Question: I am studying php. The book I am reading is "PHP and mysql web development".
For the code on Page394, it has errors as follows:

Could you tell me what's wrong ?
The codes are as this:
'''
<?php
$name = $_POST['name'];
$password = $_POST['password'];
if ((!isset($name)) || (!isset($password)))
{
?>
<h1>Please log in<h1>
<p> This page is secret.</p>
<form method="post" action="secret.php">
<p>Username: <input type="text" name="name"></p>
<p>Password: <input type="password" name="password"></p>
<p><input type="submit" name="submit" value="Log in"></p>
</form>
<?php
}
else if (($name == "user") && ($password =="pass"))
{
echo "<h1>Here it is</h1>";
echo "<p>I bet you are glad you can see this secret page.</p>";
}
else{
echo "<h1> Go Away</h1>";
echo "<p>You are not authorized to use this </p>";
}
'''
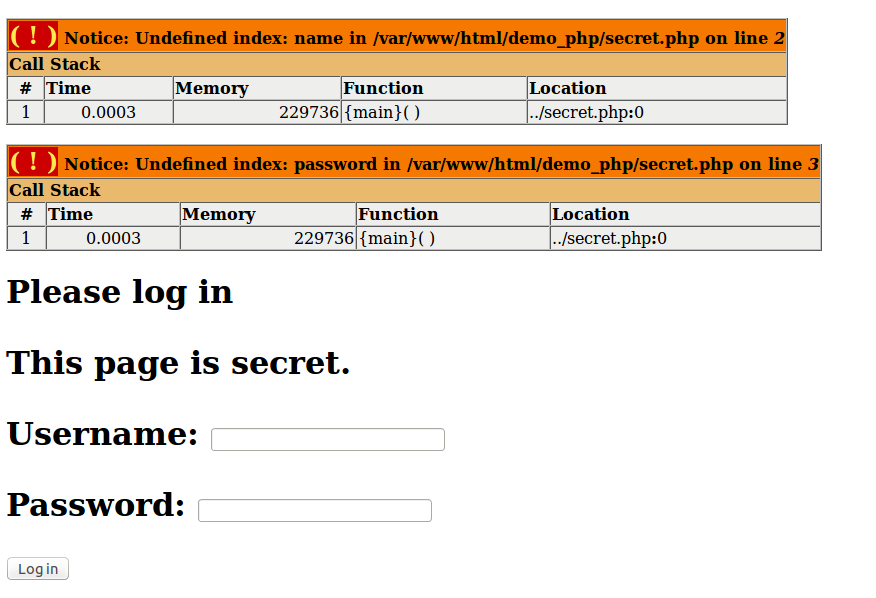
Answer: You should test the '$_POST' values, then assignment. Your doing the inverse.
Should be like this:
'''
if(isset($_POST['name'], $_POST['password'])) {
$name = $_POST['name'];
$password = $_POST['password'];
// rest of code
}
'''